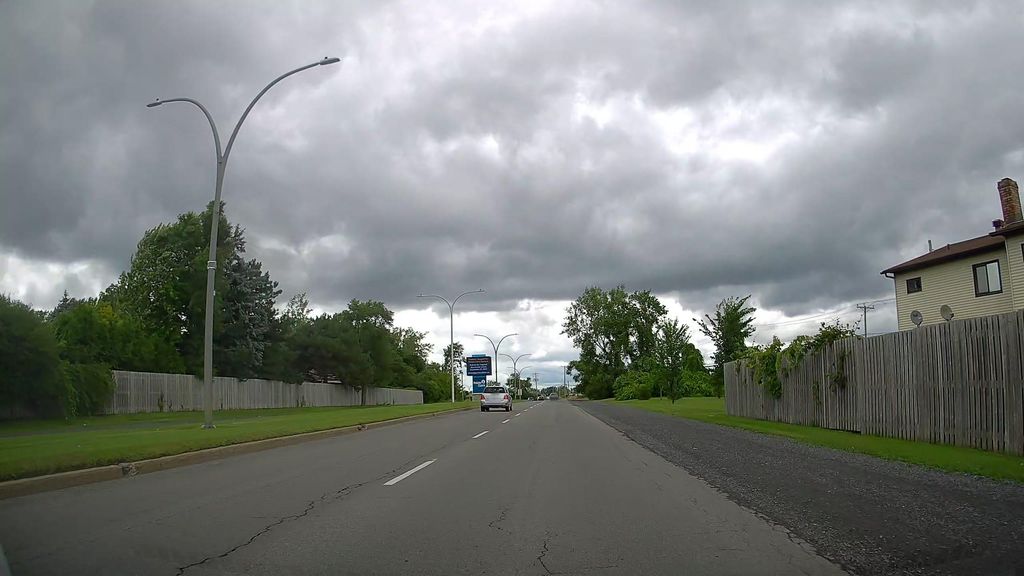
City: montreal